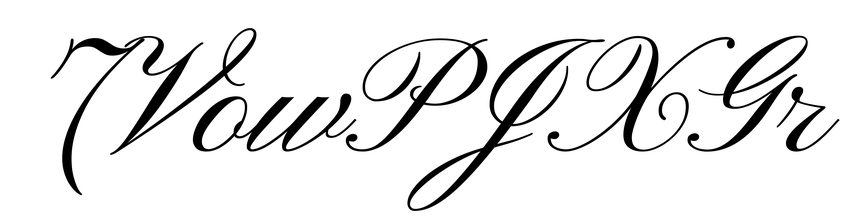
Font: PinyonScript-Regular